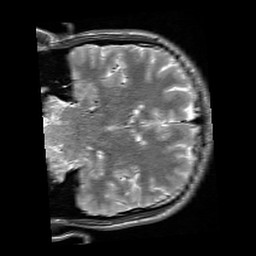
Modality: T2w
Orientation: coronal
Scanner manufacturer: siemens
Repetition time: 3.9 s
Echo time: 0.076 s